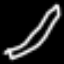
Label: pencil